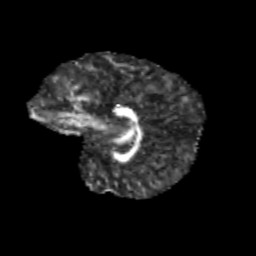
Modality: FA
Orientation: sagittal
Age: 11
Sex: female
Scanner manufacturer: siemens
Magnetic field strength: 3 T
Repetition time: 3.8 s
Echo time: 0.07 s